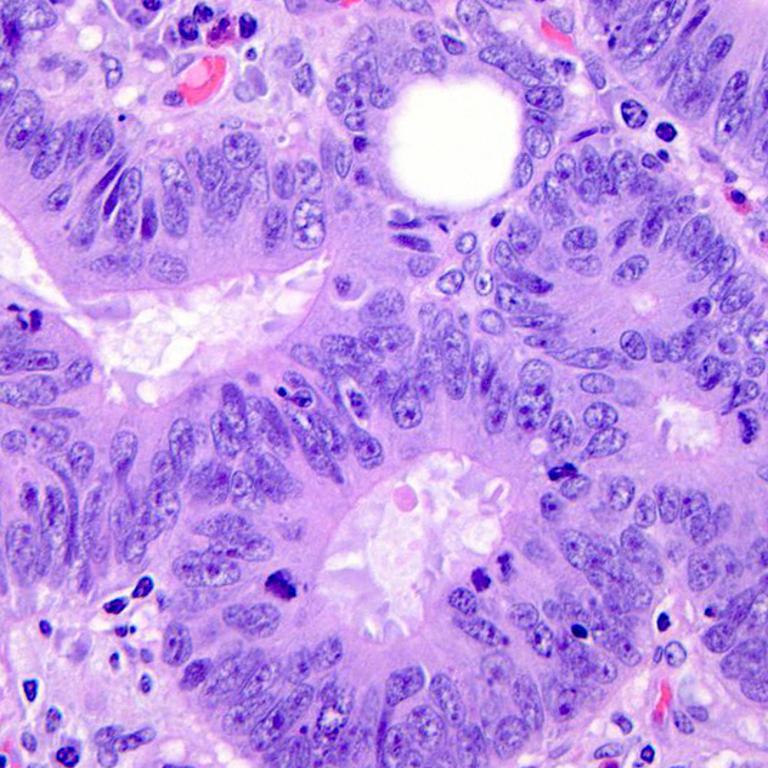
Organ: colon
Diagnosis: adenocarcinomas